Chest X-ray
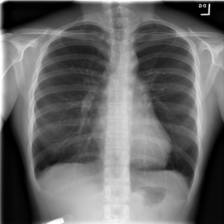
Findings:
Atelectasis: negative
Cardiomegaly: negative
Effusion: negative
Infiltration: negative
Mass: negative
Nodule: negative
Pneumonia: negative
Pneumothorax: negative
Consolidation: negative
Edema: negative
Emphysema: negative
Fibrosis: negative
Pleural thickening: negative
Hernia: negative